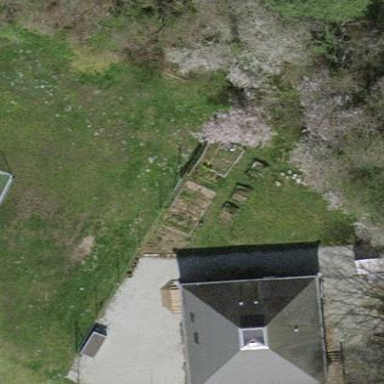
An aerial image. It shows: Vegetable garden considered as leisure land.